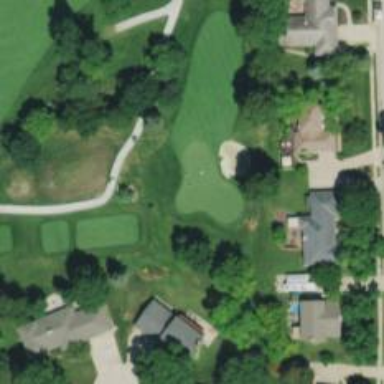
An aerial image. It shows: Golf hole.